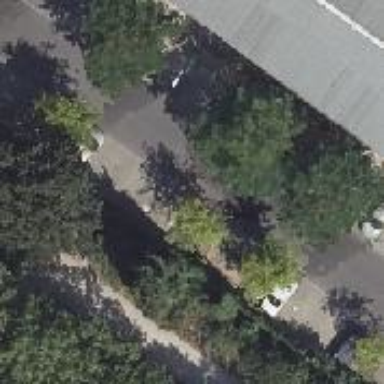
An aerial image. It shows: Broadleaved deciduous tree commonly found along the streets.